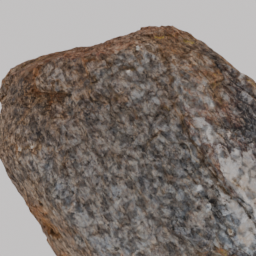
Label: nature